Interaction volume radius: 5 \u00c5
Interaction volume height: 30 \u00c5
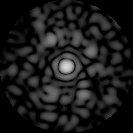
Disorder parameter: 0.841